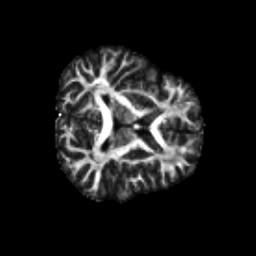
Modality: FA
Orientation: axial
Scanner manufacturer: siemens
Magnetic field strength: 3 T
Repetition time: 4.16 s
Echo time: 0.0806 s